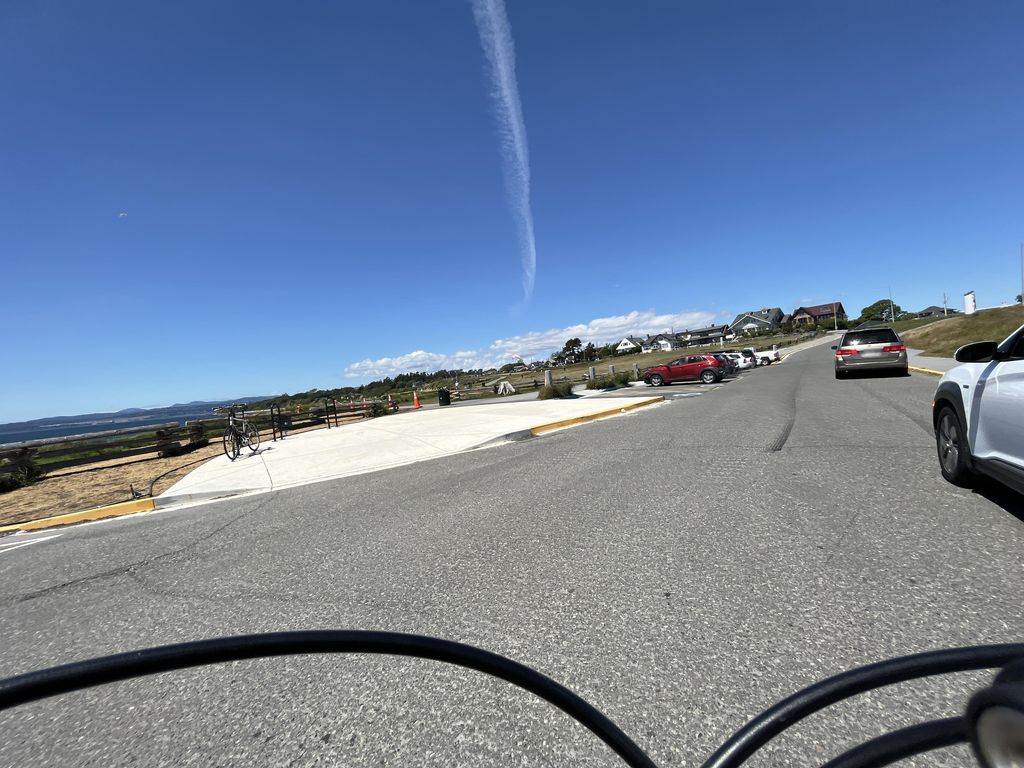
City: victoria